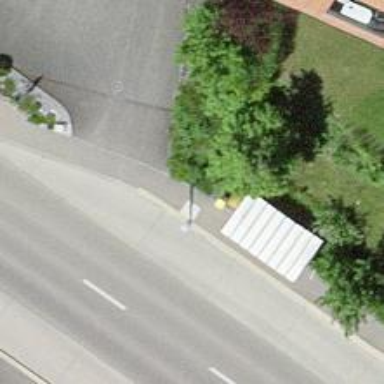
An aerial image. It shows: Platform with shelter for public transport.